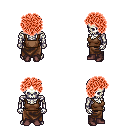
a pixel art fantasy rpg character, male body template, skeleton, brown pirate shirt, robe skirt, red curly afro hairstyle, maroon shoes, four views (front, back, left, right), 2x2 character sprite sheet, small pixel art, hard edges, no anti-aliasing